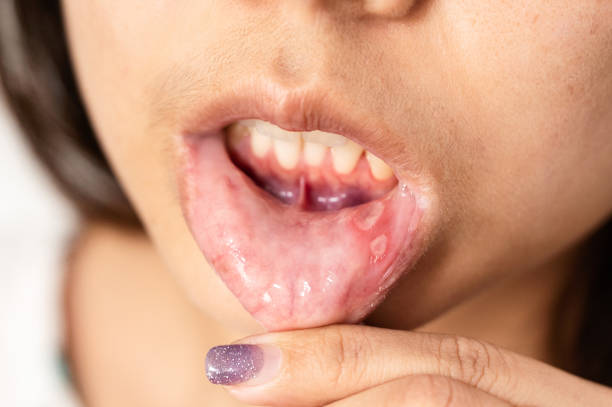
Condition: Mouth Ulcer